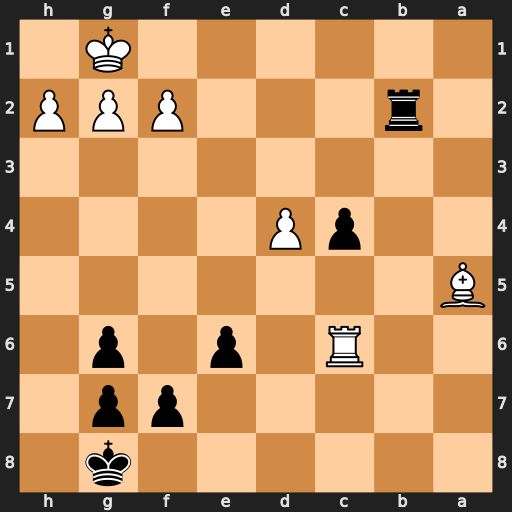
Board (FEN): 6k1/5pp1/2R1p1p1/B7/2pP4/8/1r3PPP/6K1
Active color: b
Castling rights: -
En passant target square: -
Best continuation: Rb1+ Be1 Rxe1#